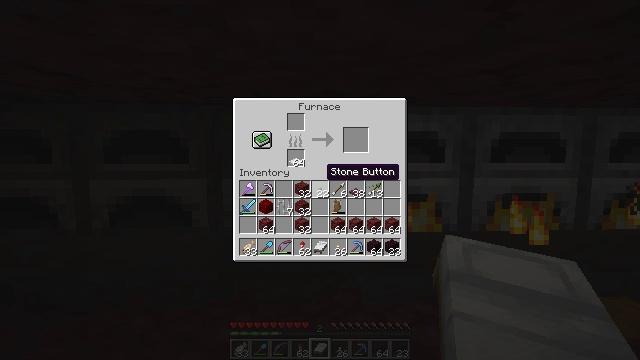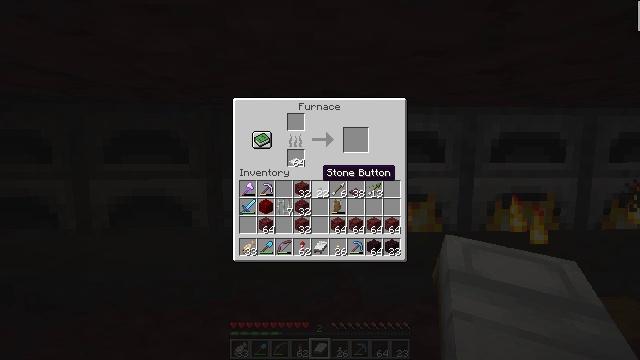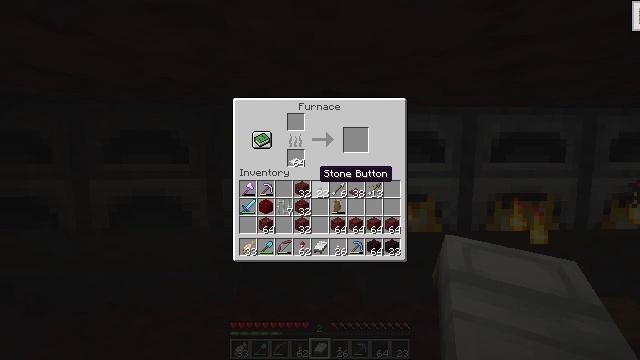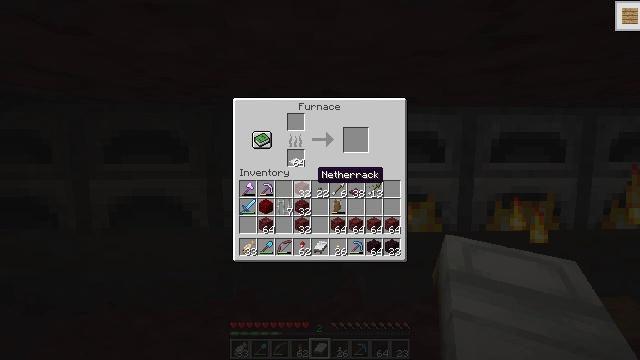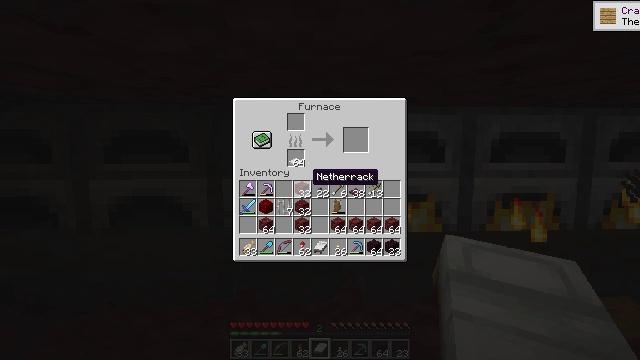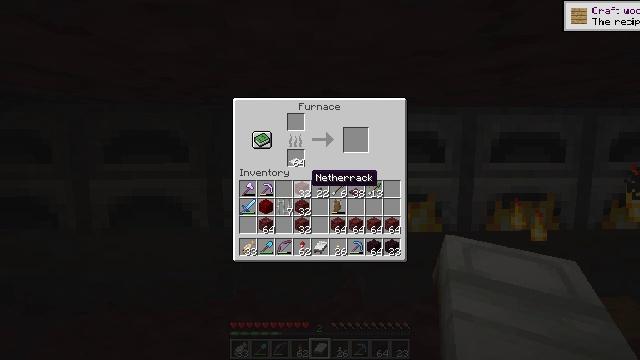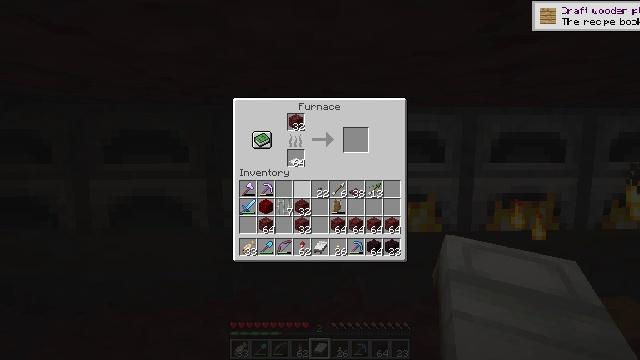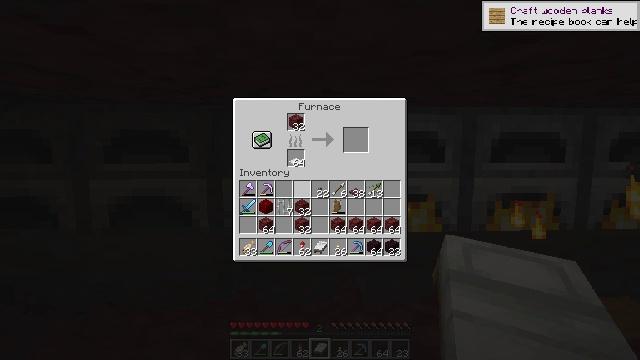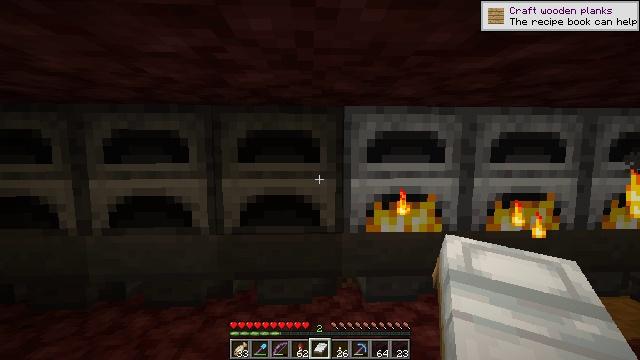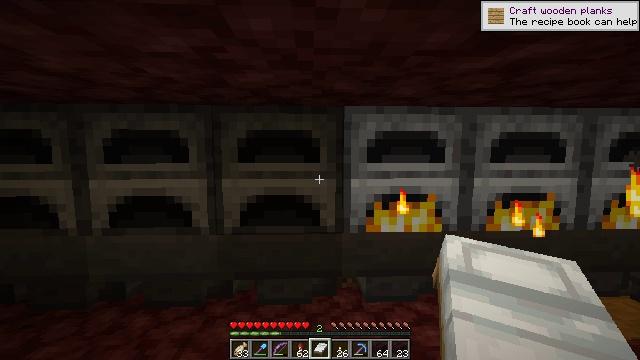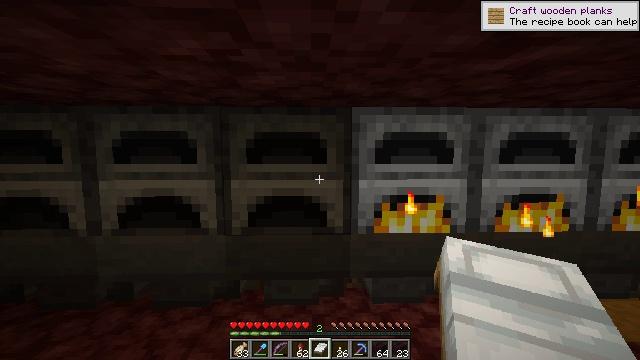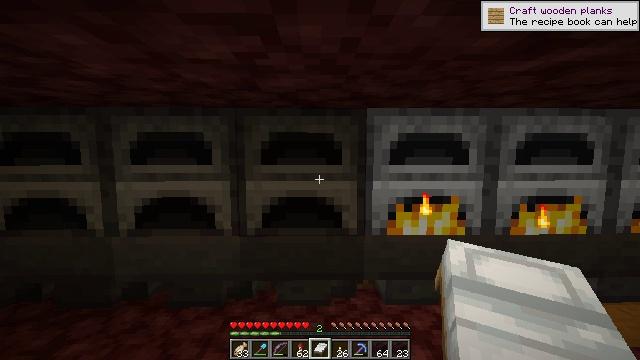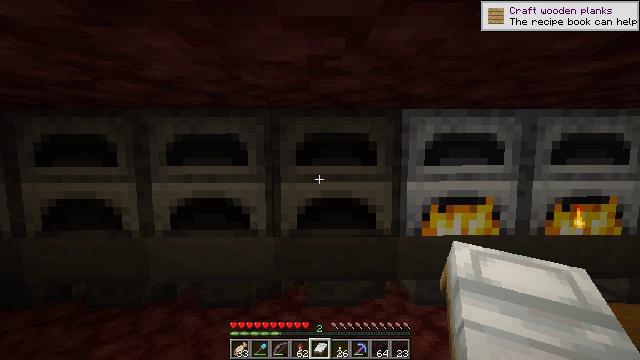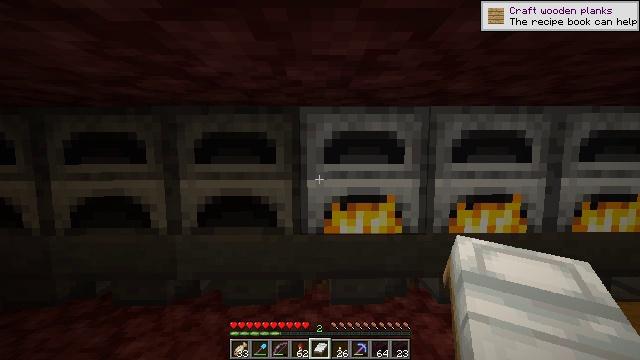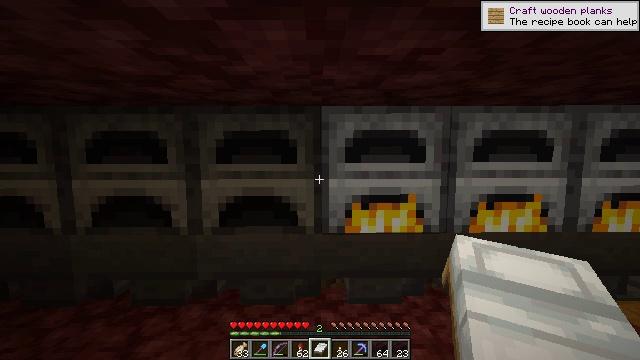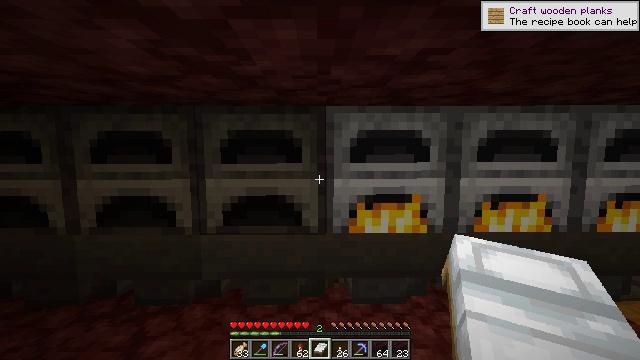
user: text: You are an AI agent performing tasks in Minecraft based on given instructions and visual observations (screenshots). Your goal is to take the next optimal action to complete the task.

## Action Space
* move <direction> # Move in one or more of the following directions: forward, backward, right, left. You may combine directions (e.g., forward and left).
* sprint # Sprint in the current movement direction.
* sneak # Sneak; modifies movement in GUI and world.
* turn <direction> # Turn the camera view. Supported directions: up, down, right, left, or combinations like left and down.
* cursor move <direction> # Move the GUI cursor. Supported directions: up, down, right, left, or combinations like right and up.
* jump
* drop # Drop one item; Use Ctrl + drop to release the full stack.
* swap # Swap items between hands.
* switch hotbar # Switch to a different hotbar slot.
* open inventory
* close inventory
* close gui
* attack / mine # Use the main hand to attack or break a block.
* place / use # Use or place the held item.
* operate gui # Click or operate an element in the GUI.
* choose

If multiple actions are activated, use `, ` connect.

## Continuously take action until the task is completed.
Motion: motion action
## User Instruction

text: Make nether bricks by cooking netherrack in a furnace.
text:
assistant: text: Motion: sneak
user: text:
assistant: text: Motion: sneak
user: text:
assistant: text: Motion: sneak
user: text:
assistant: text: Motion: sneak
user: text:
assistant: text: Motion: sneak
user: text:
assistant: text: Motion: sneak, choose
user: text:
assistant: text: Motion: sneak, choose
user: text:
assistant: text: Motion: sneak
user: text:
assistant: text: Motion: close gui
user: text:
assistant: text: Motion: move left, open inventory
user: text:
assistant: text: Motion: move left
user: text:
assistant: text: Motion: move left
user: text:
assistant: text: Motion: move left
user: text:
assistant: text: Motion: no_op
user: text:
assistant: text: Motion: no_op
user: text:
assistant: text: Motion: no_op
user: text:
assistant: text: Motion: no_op
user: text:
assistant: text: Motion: use / place
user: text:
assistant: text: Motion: use / place
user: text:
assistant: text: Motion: use / place
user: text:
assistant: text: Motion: no_op
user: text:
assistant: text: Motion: no_op
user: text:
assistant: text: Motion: no_op
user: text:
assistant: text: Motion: no_op
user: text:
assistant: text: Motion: sneak
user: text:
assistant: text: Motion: sneak, cursor move down
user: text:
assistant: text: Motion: sneak, cursor move down
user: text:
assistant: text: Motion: sneak
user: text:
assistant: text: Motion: sneak
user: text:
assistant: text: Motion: sneak, cursor move left